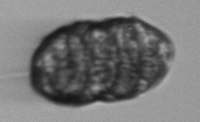
Label: Margalefidinium